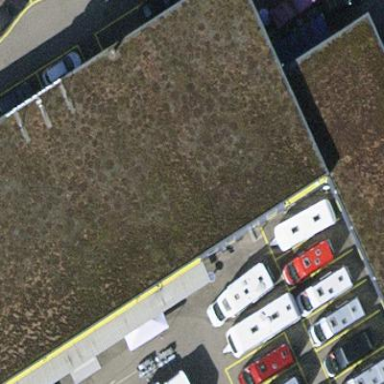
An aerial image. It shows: Industrial building.